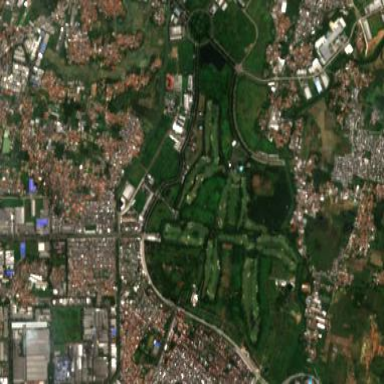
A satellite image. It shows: Golf course surrounded by greenery.